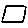
Label: square